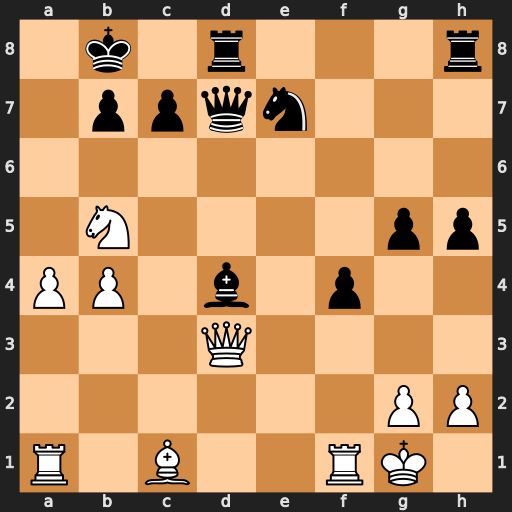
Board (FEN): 1k1r3r/1ppqn3/8/1N4pp/PP1b1p2/3Q4/6PP/R1B2RK1
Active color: w
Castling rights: -
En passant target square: -
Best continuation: Qxd4 Qxd4+ Nxd4 Rxd4 Bb2